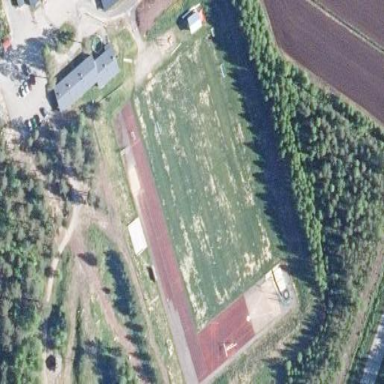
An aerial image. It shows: Grass pitch used for soccer.